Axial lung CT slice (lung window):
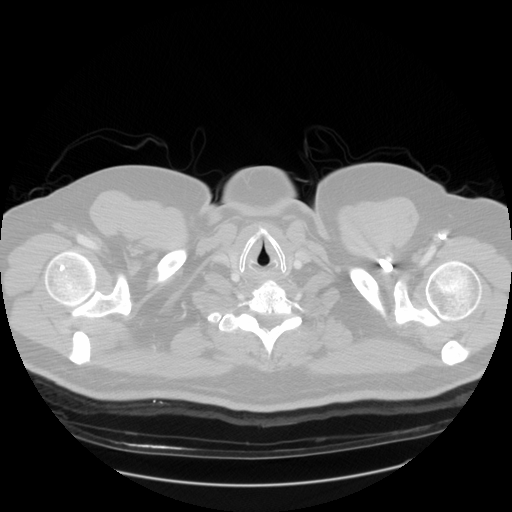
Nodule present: no